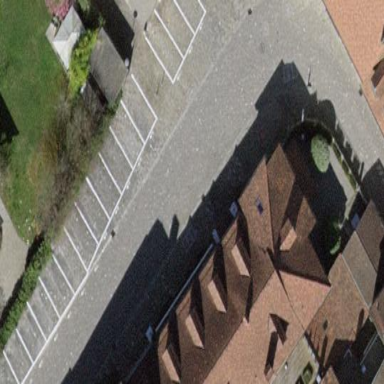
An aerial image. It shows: Parking available on the street side.